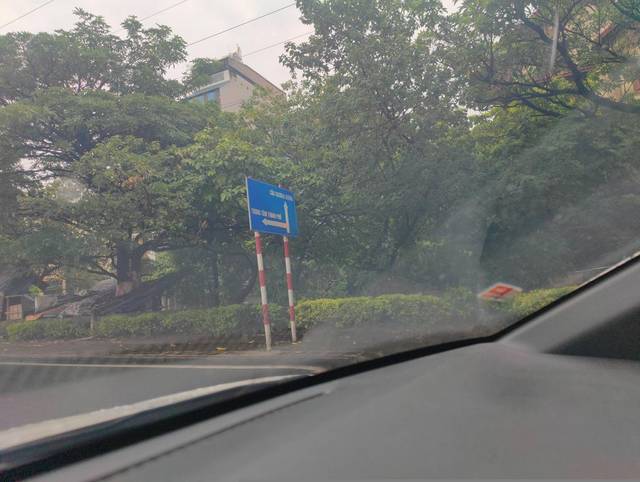
Region: Vietnam
Coordinates: 21.013, 105.864